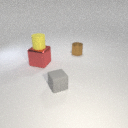
large red metal cube below small yellow rubber cylinder